Field crop: tomato
Growth stage: 1
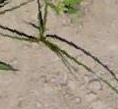
Species: cyperus